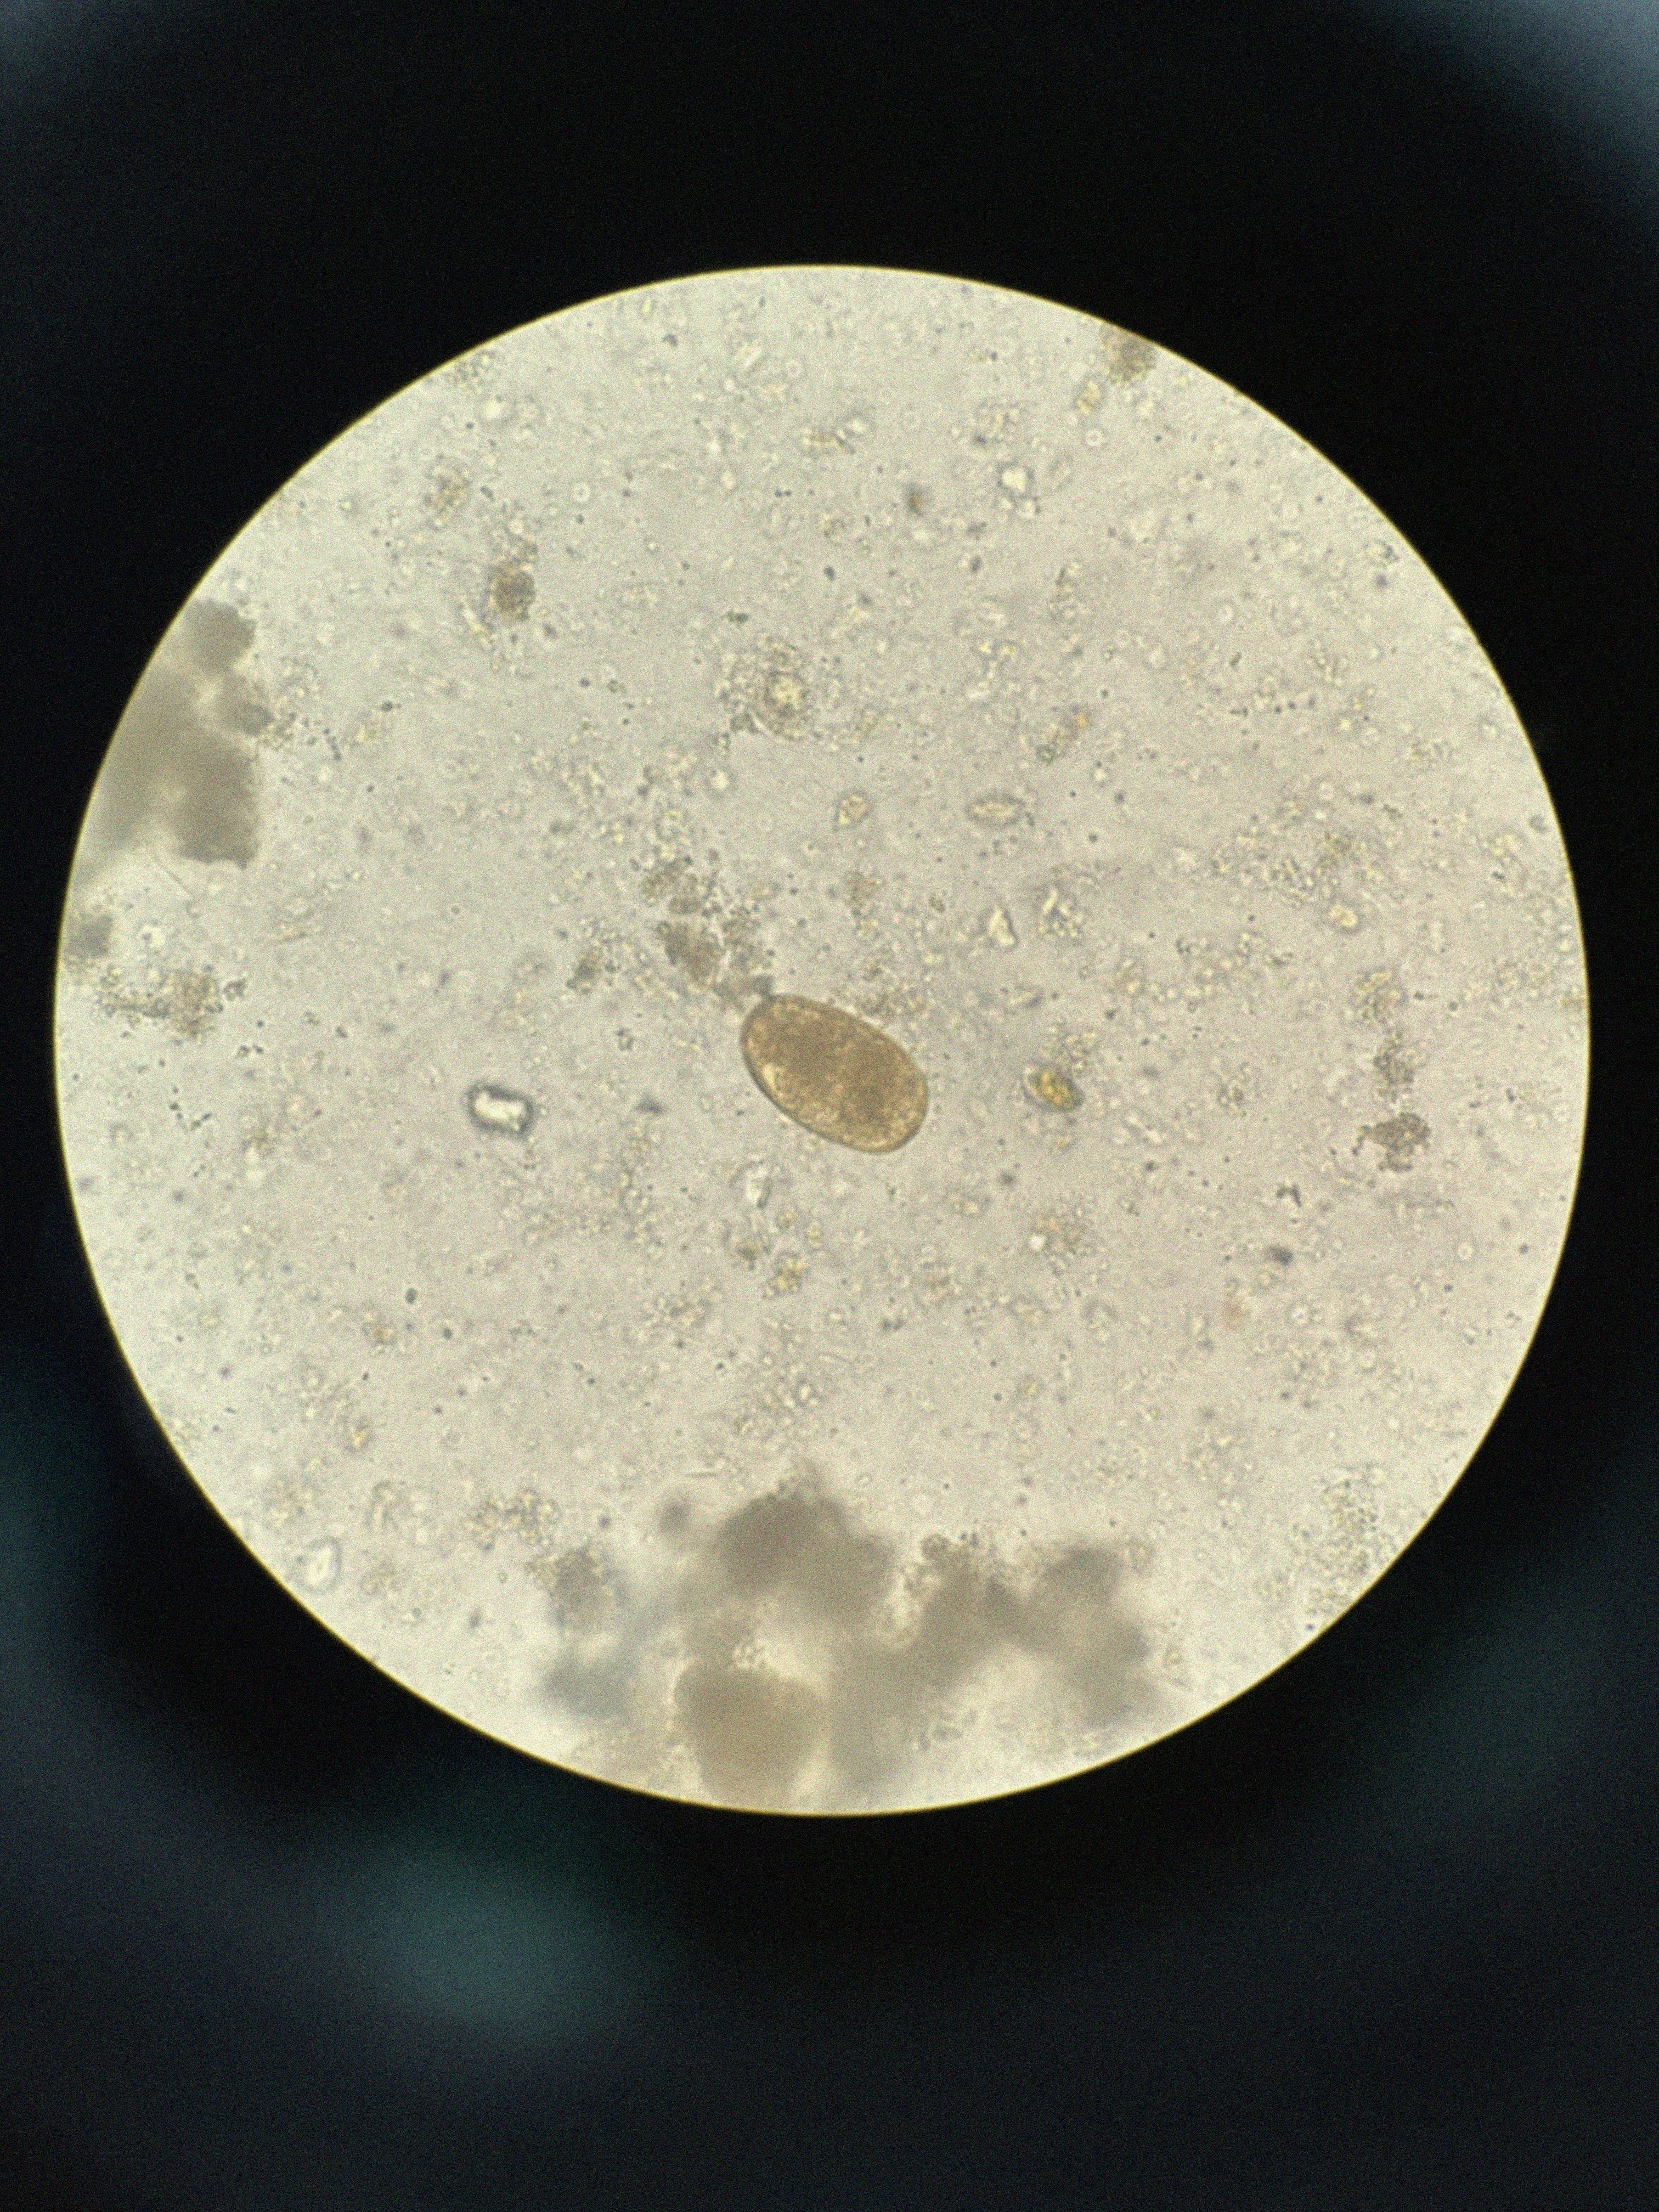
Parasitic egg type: Paragonimus spp